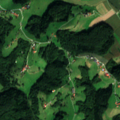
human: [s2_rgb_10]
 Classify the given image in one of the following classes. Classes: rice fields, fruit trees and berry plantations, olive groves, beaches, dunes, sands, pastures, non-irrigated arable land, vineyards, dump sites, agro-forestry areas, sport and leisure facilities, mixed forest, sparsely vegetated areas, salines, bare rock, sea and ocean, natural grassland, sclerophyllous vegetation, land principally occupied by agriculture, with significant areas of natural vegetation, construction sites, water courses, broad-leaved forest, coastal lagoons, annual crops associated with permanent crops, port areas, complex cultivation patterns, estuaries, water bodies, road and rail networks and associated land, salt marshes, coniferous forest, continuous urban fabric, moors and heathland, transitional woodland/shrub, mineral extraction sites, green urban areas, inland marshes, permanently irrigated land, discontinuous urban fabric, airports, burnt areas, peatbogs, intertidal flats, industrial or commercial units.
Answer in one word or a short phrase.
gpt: complex cultivation patterns, land principally occupied by agriculture, with significant areas of natural vegetation, broad-leaved forest, mixed forest